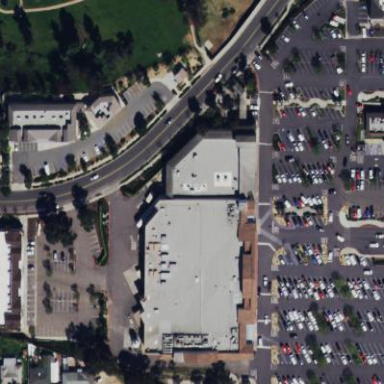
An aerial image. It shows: Commercial building.